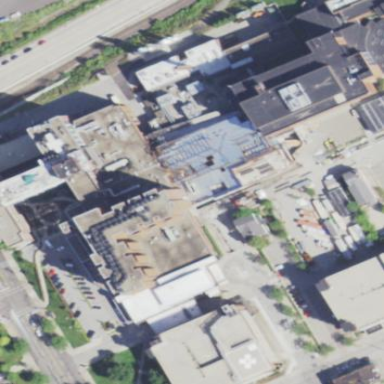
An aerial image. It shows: Healthcare facility identified as hospital.